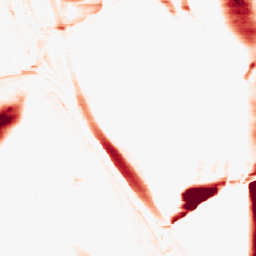
Category: morphological
Decomposition family: morphological_rect
Decomposition parameters: operation: opening
width: 50
height: 3
Upsampling method: area
Upsampling parameters: scale: 2
Upsampling scale: 2